Aerial crown-view tile of a tropical tree (Barro Colorado Island, Panama), acquired 20241014:
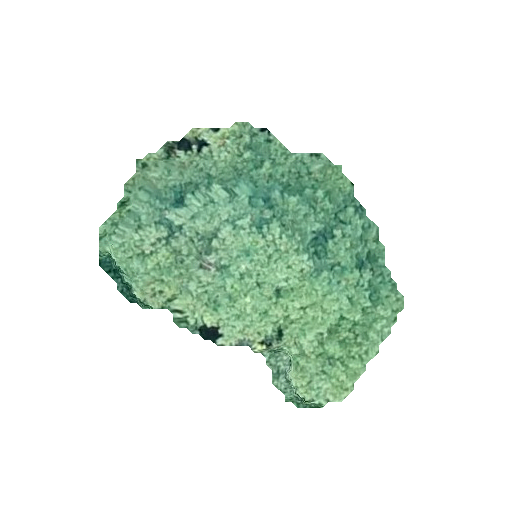
Species: Ceiba pentandra
GBIF accepted scientific name: Ceiba pentandra
Crown area: 84.611 m²